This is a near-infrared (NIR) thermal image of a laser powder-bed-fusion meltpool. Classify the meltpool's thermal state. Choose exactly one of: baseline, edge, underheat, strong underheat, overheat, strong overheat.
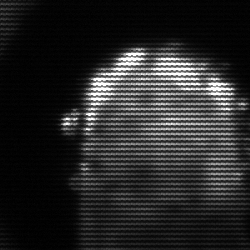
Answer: baseline